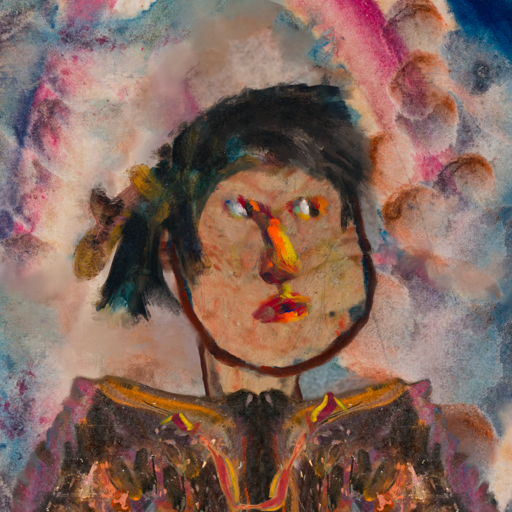
Background: Rupkatha, Head And Neck Side: Orphan, Face Side: An_Impression, Bust: Gypsy_Queen, Hair Side: Pipe, Head Accessory: Blank, Second Necklace: Gypsy_Mother_1, Necklace: Blank, Baby: Blank